Question: I want to align text within '<th>' of table like row wise so that it will look at same level. Right now the headings are looking like ups and down. So want to look it properly as a row.
e.g titles like Americas Center, Asheville, ..., Coopersville should be seen in one row; XX% in second row; Eligible: xxxx in third row; Registered: xxxxx in forth row.
Result should be like this:

But how do I do that in '<th>' keeping background color same and they should not have border like other rows have.
I have used '<br/>' to separate the text but that's not giving the proper aligned look. How do I do that? Is there any way to show data in '<th>' as row?
The code can find here:
<URL>
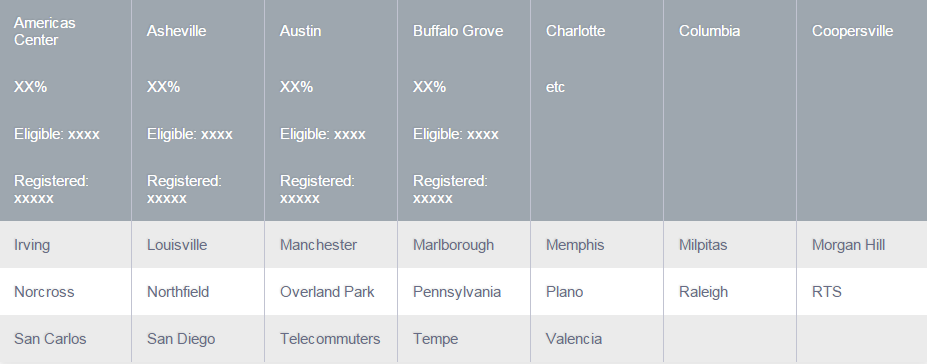
Answer: Instead of trying to use line breaks to align the text as rows, I would wrap each set of elements in a table row using a separate 'tr' block for each set of elements, a separate for the caption, the Eligible status, and the Registered status.
If you want to keep the text from wrapping, you can wrap it in a 'div' and use 'white-space: nowrap'.
To deal with the borders, remember to set 'border=0' and 'cellspacing=0' in your table tag (you might be able to do this in CSS but I have been doing using this reset for years out of habit and it works).
See: <URL>
Note: I added color values to your headers just to illustrate how you can select the various components of text to get precise control in styling.
If you want to add top and bottom borders to the table cells outside of the header area, you can add the following CSS rules:
'''
table.local tbody.table-hover td {
border-top: 1px dashed blue;
}
table.local tbody.table-hover tr:last-child td {
border-bottom: 1px dashed blue;
}
'''
Note that the CSS border properties are not inherited. Applying border properties to the 'tr' elements will not have an effect; border properties must be applied directly to 'td' (or 'th') elements.
I added the borders in the jsfiddle demo.